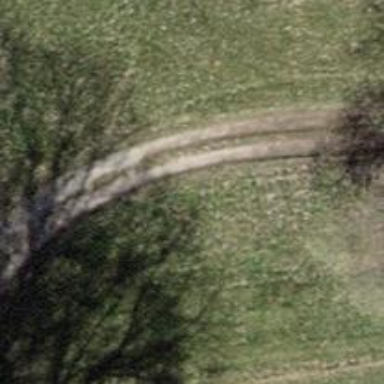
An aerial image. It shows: Track with grade 3 tracktype.